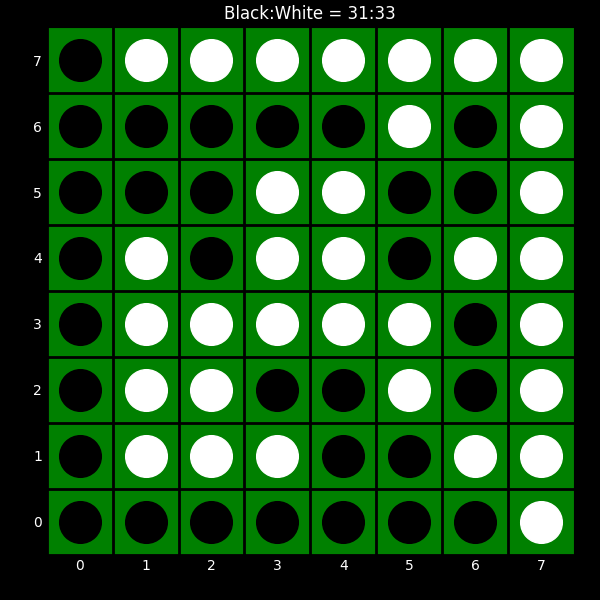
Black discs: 31
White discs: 33